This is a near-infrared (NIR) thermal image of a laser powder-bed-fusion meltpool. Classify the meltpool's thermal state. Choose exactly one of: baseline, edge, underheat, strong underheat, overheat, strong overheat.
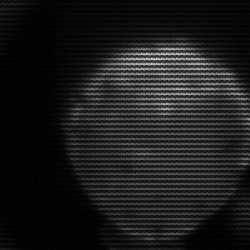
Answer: edge